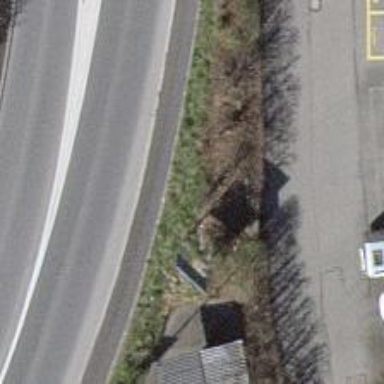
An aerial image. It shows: Hedge barrier.